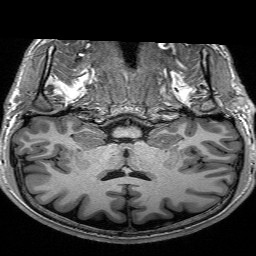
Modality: T1w
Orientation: sagittal
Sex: male